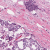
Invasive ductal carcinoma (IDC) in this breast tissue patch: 1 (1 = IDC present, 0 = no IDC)